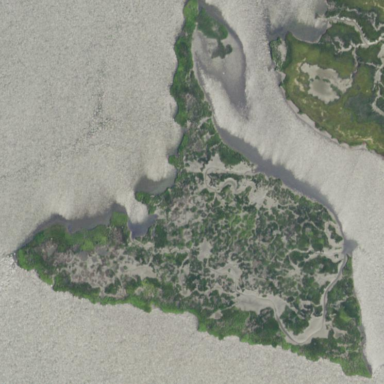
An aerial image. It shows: Islet located along the natural coastline.